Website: ulta-beauty
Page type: payment
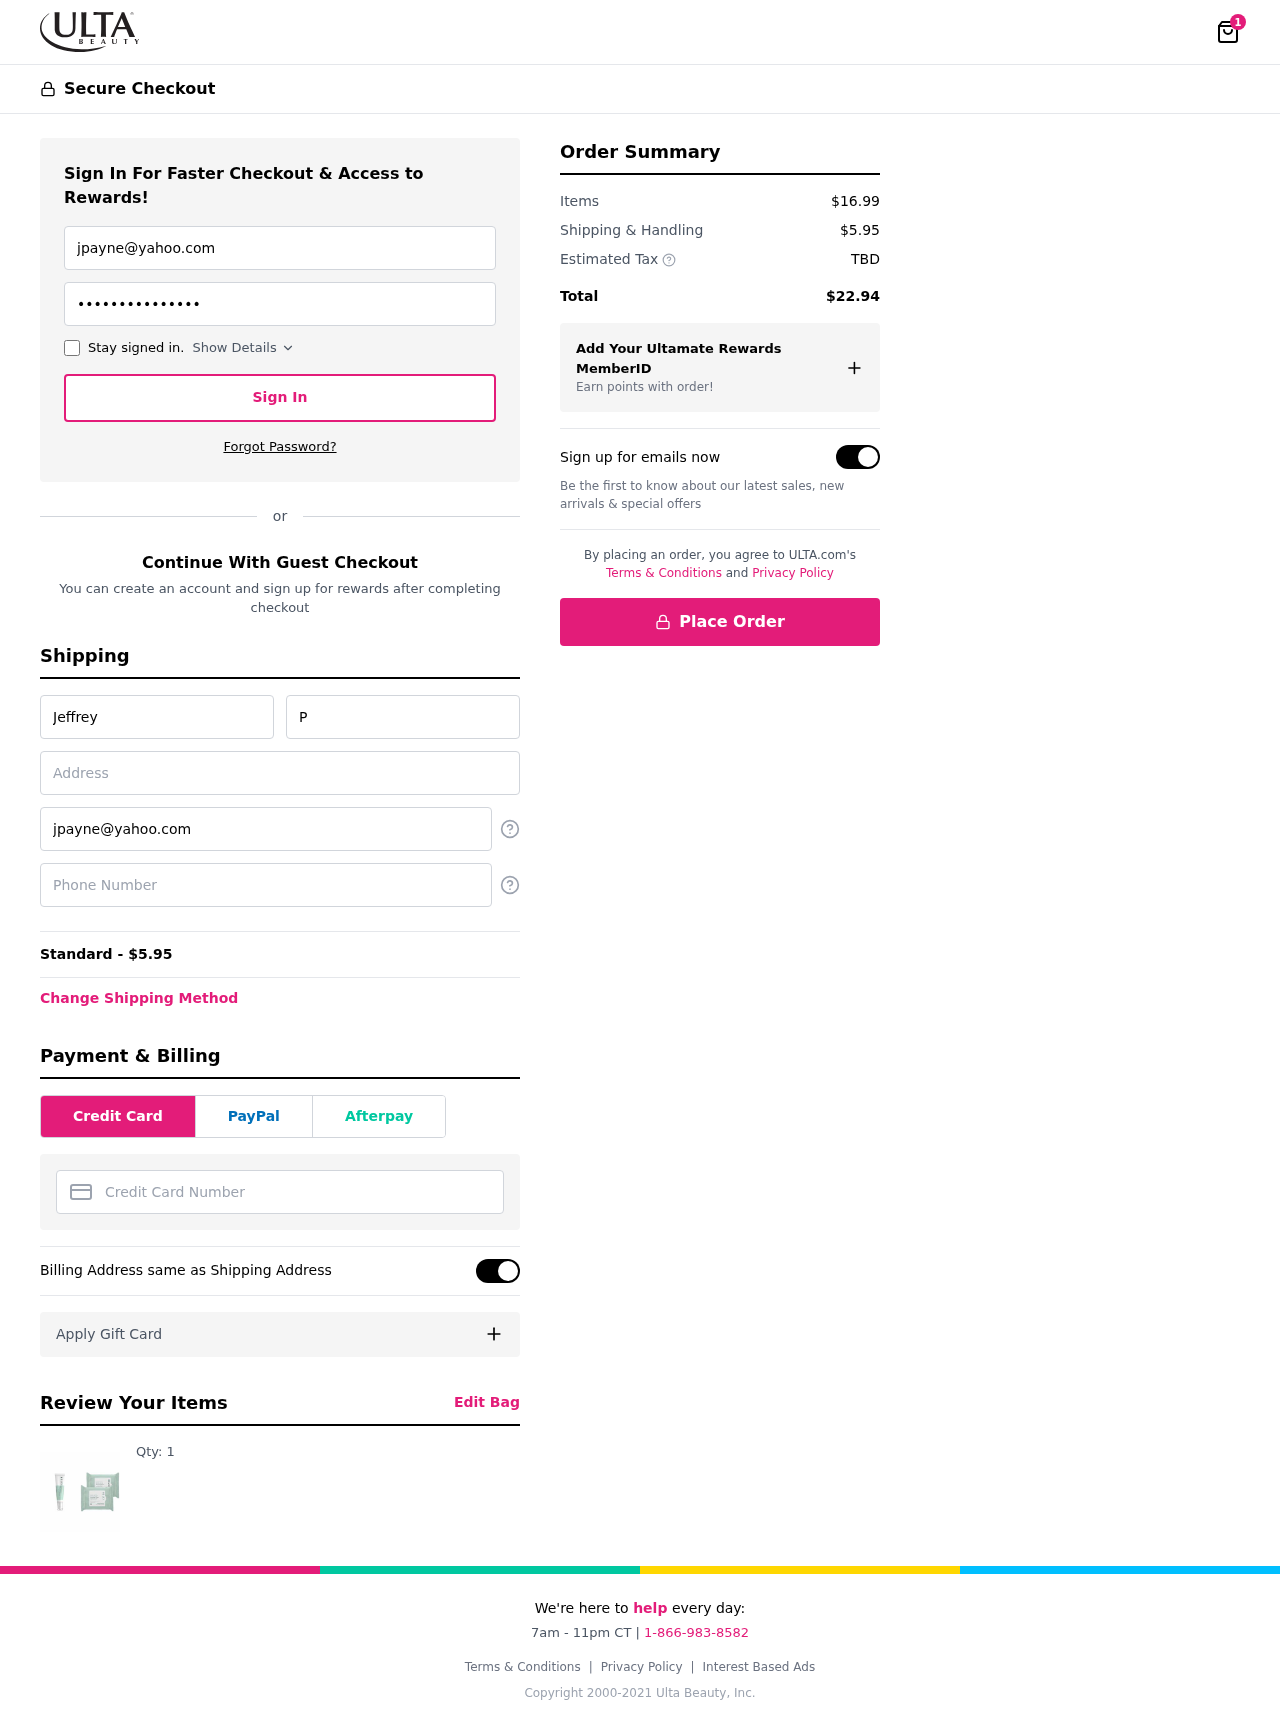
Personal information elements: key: PII_CARD_NUMBER
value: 6011 3786 7600 9024
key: PII_EMAIL
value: jpayne@yahoo.com
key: PII_FIRSTNAME
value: Jeffrey
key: PII_LASTNAME
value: Payne
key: PII_PHONE
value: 9323483569
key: PII_STREET
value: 08985 Johnston Spurs Apt. 187
Product elements: key: PRODUCT1_QUANTITY
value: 1
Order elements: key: ORDER_NUM_ITEMS
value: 1
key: ORDER_SHIPPING_COST
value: $5.95
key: ORDER_SHIPPING_COST
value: Standard - $5.95
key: ORDER_SUBTOTAL
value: $16.99
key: ORDER_TAX
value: TBD
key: ORDER_TOTAL
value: $22.94